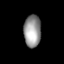
Tissue: lung
Cell type: Epithelial cells
Senescence score: 0.6362
Nuclear area (px): 537
Mean DAPI intensity: 150.188